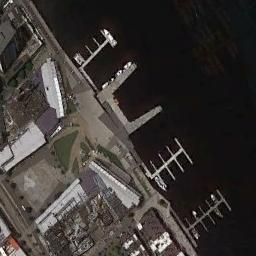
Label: harbor